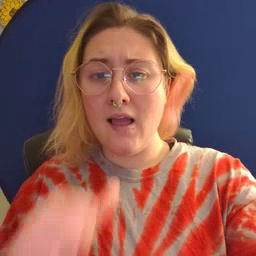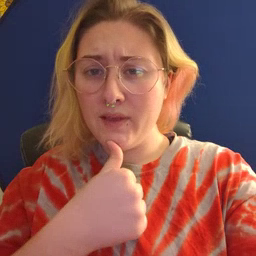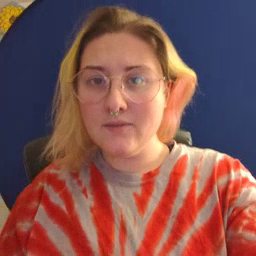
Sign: owie